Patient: sex M, age 71
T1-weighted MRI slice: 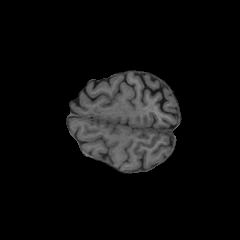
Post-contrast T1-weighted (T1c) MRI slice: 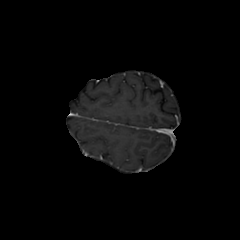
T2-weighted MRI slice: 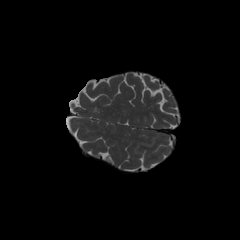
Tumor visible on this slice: no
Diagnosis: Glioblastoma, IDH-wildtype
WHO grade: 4